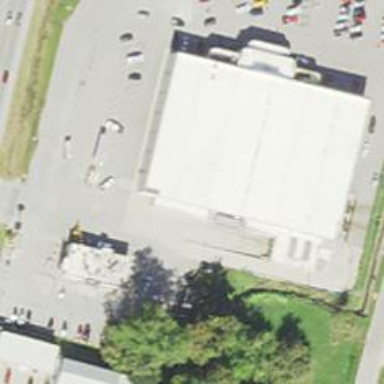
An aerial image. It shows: Convenience shop.